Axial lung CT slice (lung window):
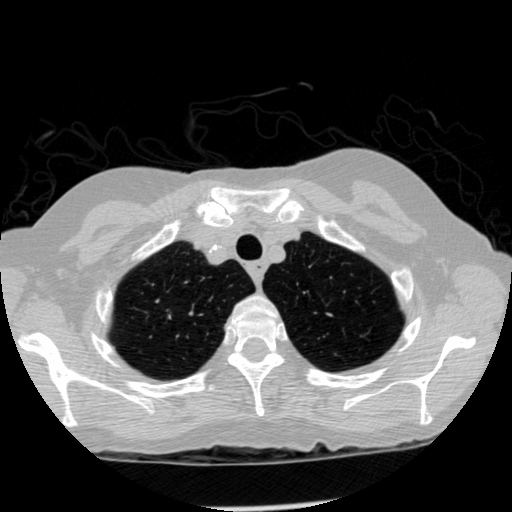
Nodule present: no